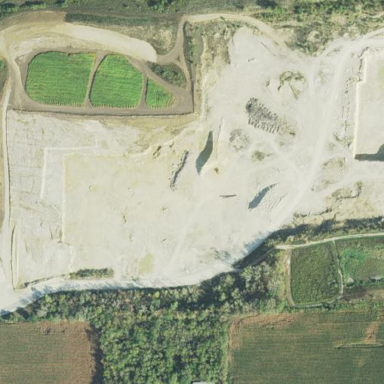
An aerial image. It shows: Quarry area.